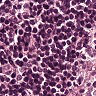
Metastatic tissue present: no